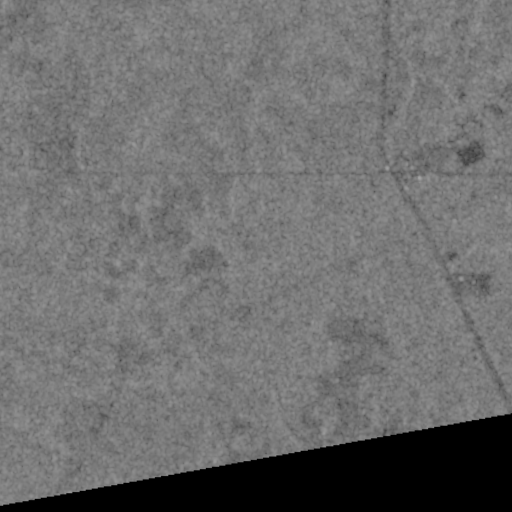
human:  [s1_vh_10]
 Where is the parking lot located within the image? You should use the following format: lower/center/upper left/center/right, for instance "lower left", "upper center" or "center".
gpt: The parking lot is located in the lower right of the image.
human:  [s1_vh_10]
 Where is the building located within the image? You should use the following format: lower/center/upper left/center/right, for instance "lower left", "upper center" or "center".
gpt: The building is located in the lower right of the image.
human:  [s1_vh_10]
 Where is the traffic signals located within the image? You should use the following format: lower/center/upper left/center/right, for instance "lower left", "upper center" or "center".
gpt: The traffic signals is located in the center right of the image.
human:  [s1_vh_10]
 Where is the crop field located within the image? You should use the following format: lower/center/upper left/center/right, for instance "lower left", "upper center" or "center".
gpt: There is no crop field in the image.

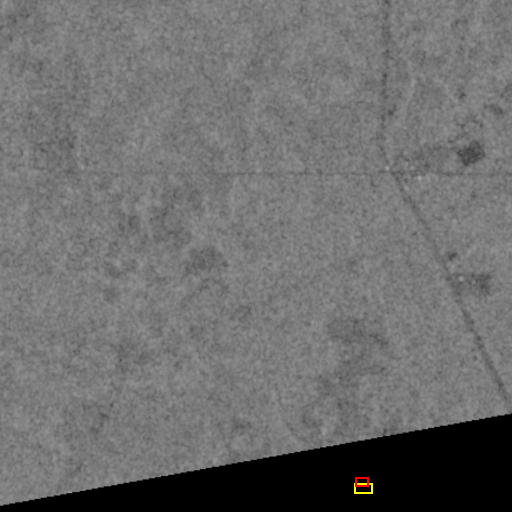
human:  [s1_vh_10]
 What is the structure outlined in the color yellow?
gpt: The structure outlined in yellow is a parking lot.
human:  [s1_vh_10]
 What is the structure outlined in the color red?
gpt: The structure outlined in red is a building.
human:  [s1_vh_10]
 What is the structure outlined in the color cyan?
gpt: There is no cyan outline.